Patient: sex M, age 69
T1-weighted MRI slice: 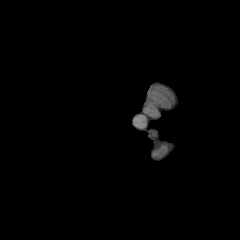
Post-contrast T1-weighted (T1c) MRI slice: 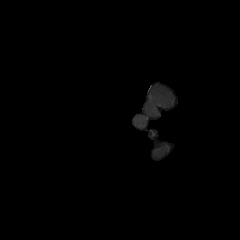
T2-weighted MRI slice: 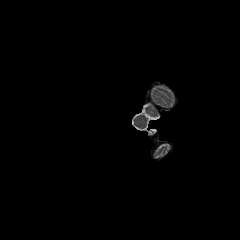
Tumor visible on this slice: no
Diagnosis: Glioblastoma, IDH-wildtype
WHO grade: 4